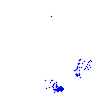
Particle: kaon